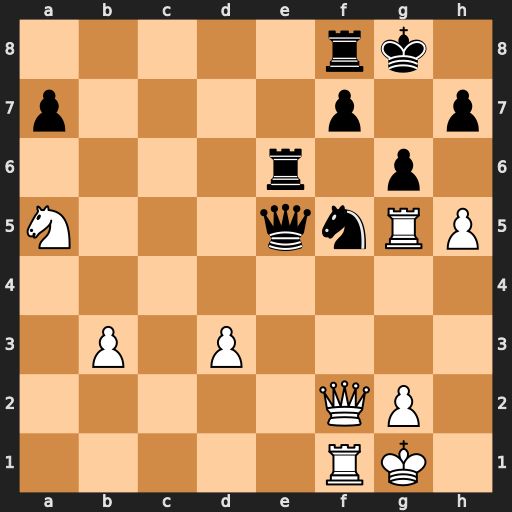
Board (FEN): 5rk1/p4p1p/4r1p1/N3qnRP/8/1P1P4/5QP1/5RK1
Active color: w
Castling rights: -
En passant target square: -
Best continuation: Qxf5 Qxf5 Rfxf5